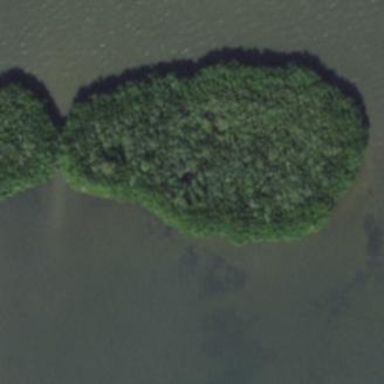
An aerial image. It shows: Islet.